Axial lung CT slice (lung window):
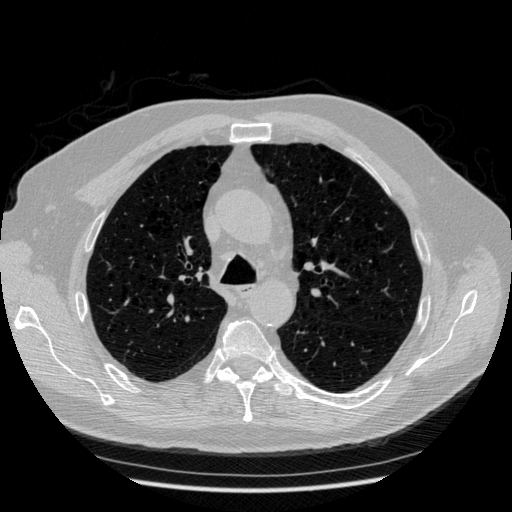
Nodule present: no